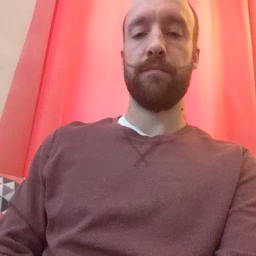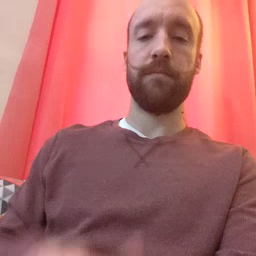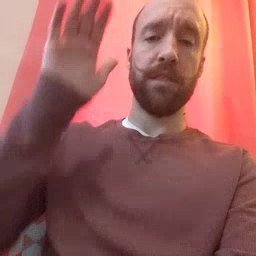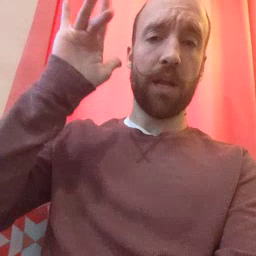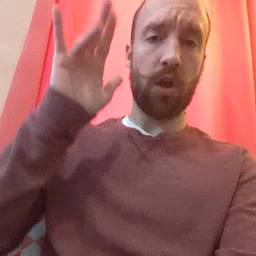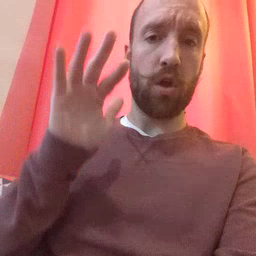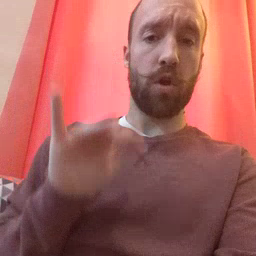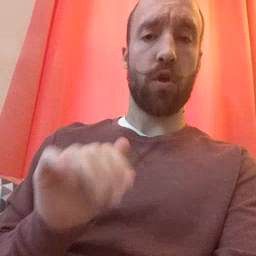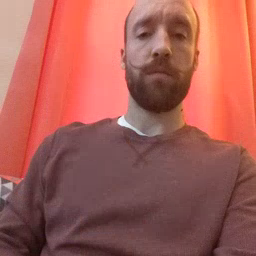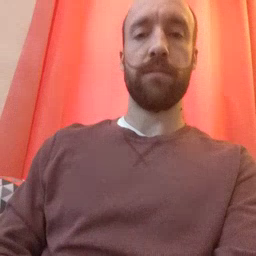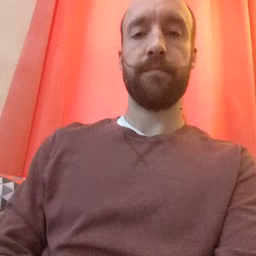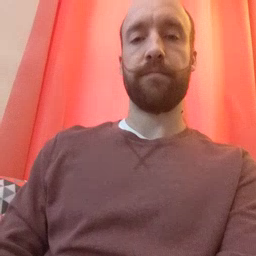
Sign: snow